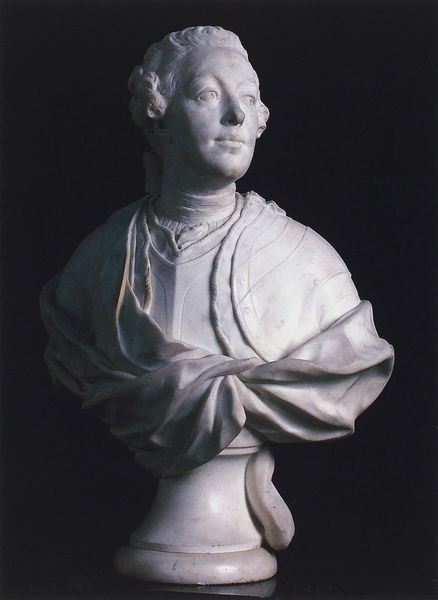
Titel: Comte de la Tour d’ Auvergne
Künstler: Jean-Baptiste II. Lemoyne
Institution: Frankfurt a. M., Liebieghaus
Schlagwörter: kopf, mann, schatten, umhang, weiß, brust, haar, licht, marmor, mund, nase, schwarz, stirn, blick, schleife, hemd, jacke, augen, barock, falten, kragen, sockel, stein, hals, herr, porträt, figur, gewand, haare, mantel, bruststück, kinn, lippen, locken, renaissance, rund, perücke, lächeln, brauen, büste, halstuch, podest, wange, drapierung, foto, fotografie, scherpe, brustpanzer, halbprofil, schultertuch, wams, feldherr, visionär, edelmut, hasbinde, umhang+mann